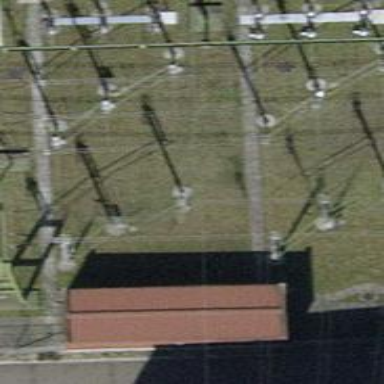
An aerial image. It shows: Switch for power supply.